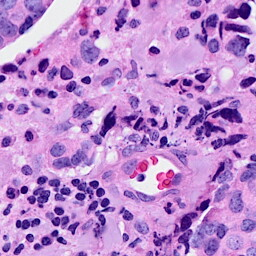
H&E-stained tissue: Breast